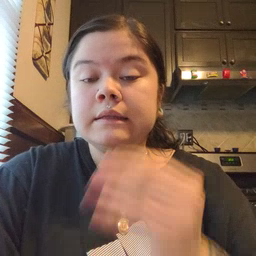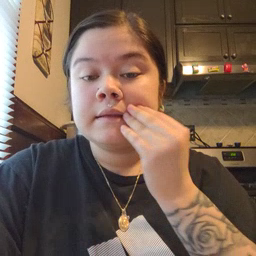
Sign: kiss